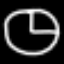
Label: clock